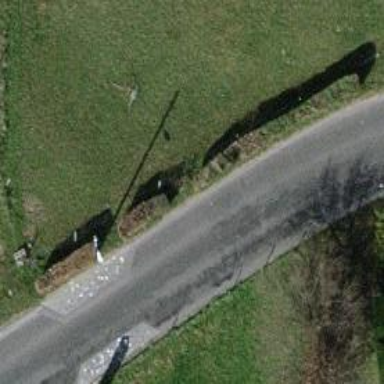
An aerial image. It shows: Hedge barrier.